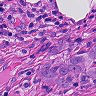
Metastatic tissue present: yes